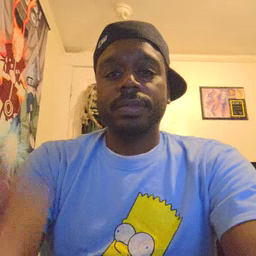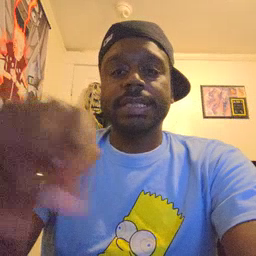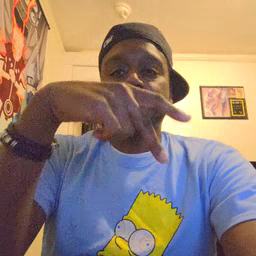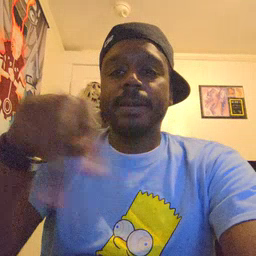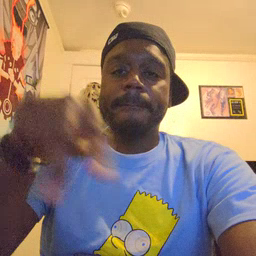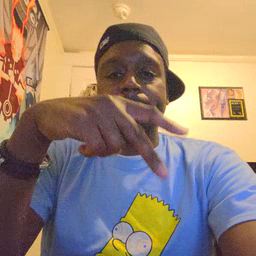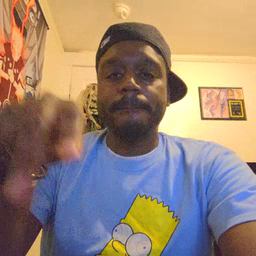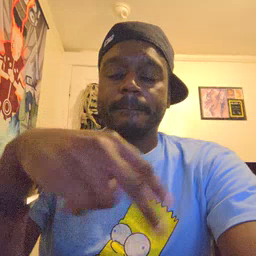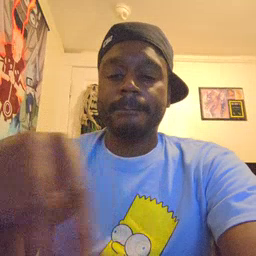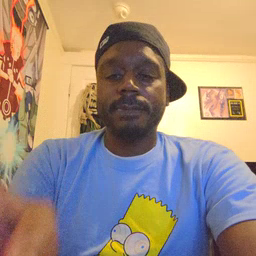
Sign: dance